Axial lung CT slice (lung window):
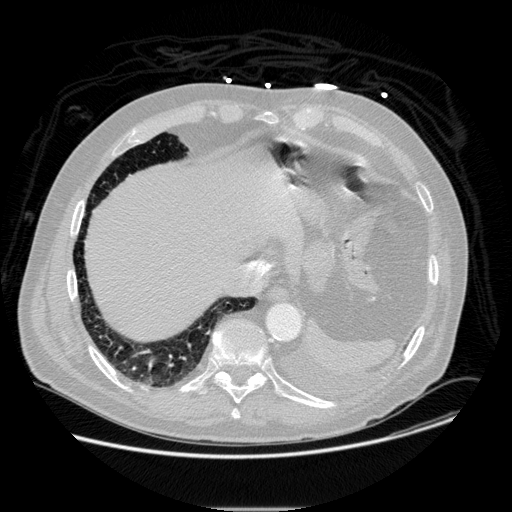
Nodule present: no